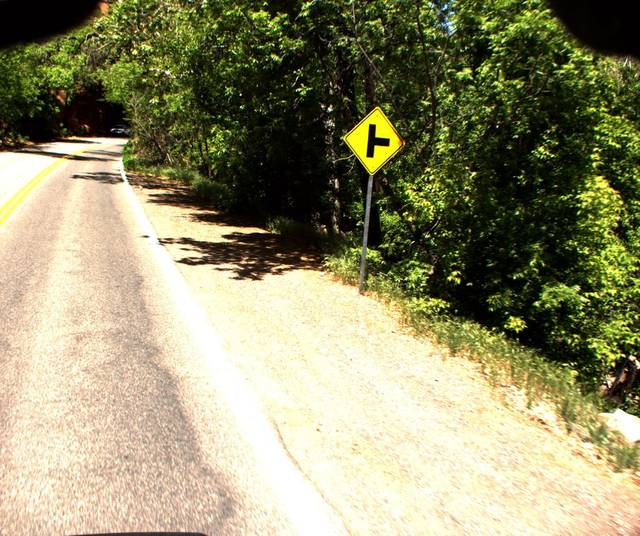
Region: United States
Coordinates: 34.928, -111.738